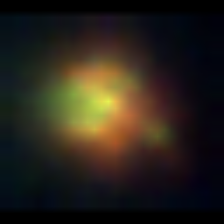
Taxon: NanoPlankton
Group: Other